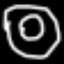
Label: donut